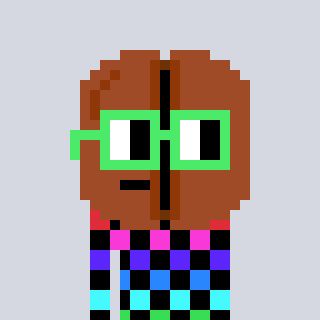
a pixel art character with square light green glasses, a coffeebean-shaped head and a blue-colored body on a cool background